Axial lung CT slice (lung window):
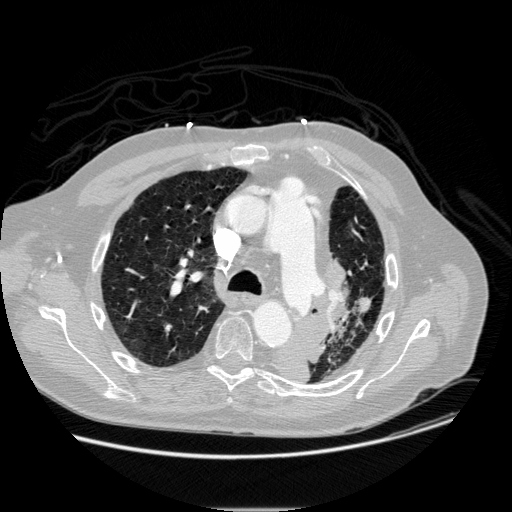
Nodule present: yes
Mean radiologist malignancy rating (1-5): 3.5